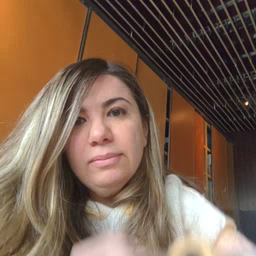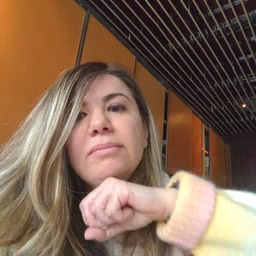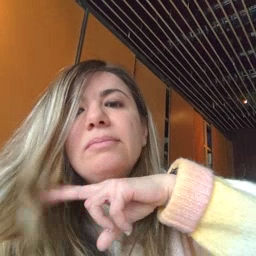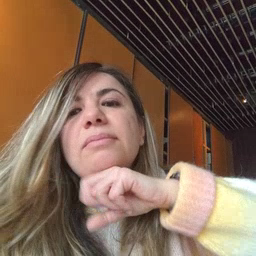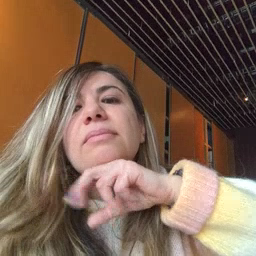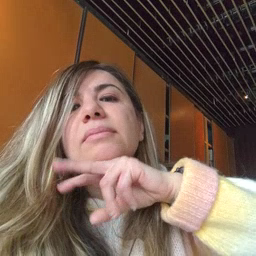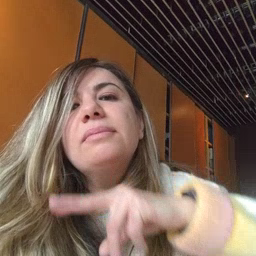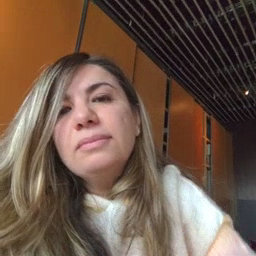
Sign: frog